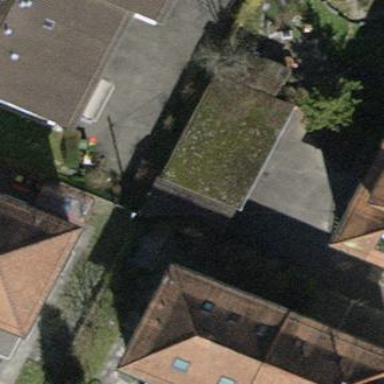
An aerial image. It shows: Group of garages.